八年级 · 组合几何学
如图, 已知点 $E 、 C$ 在线段 $B F$ 上, $\angle A C B=\angle F, B E=C F$, 且 $A B / / D E$.

求证: $\triangle A B C \cong \triangle D E F$.
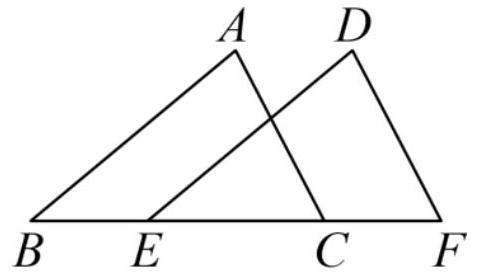
答案: 证明: $\because A B / / D E$,

$\therefore \angle A B C=\angle D E F$,

$\because B E=C F$,

$\therefore B E+E C=C F+E C$, 即 $B C=E F$,

在 $\triangle A B C$ 和 $\triangle D E F$ 中,

$\left\{\begin{array}{l}\angle A C B=\angle F \\ B C=E F \\ \angle A B C=\angle D E F\end{array}\right.$,
$\therefore \triangle A B C \cong \triangle D E F(\mathrm{ASA})$.